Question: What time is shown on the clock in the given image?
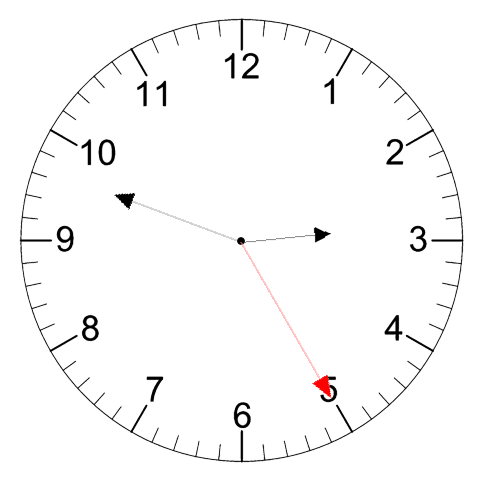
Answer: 02:48:25